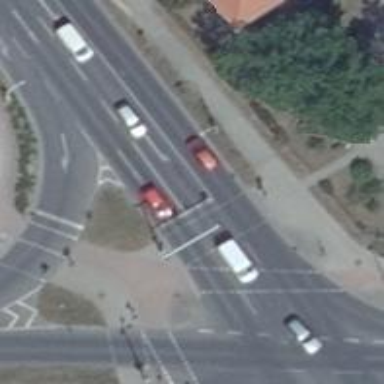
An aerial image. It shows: Road with traffic signals at the crossing.